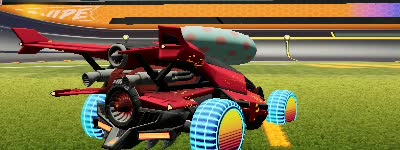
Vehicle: aftershock